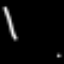
Label: line